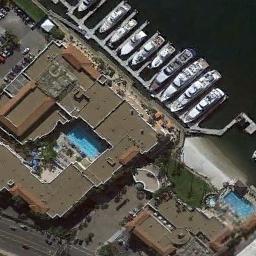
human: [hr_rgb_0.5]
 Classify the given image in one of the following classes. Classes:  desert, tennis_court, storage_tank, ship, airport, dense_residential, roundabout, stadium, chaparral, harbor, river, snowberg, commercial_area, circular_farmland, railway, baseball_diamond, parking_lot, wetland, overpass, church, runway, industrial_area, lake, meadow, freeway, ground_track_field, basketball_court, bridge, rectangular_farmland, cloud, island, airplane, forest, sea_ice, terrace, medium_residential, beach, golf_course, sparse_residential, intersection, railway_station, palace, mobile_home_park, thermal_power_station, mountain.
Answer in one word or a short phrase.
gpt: harbor